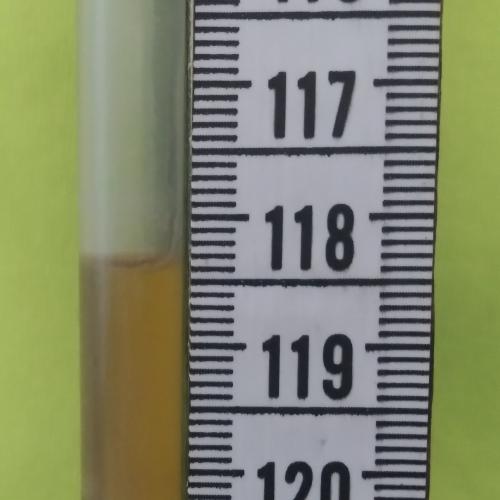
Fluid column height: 118.4 cm